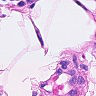
Metastatic tissue present: no